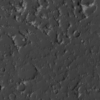
Label: not_dusty